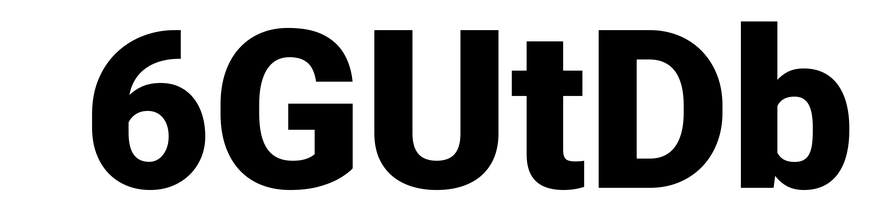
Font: Roboto_Black